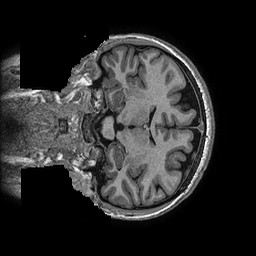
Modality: T1w
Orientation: coronal
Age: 30
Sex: female
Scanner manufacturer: ge
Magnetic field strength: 3 T
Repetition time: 0.006952 s
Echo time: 0.00292 s